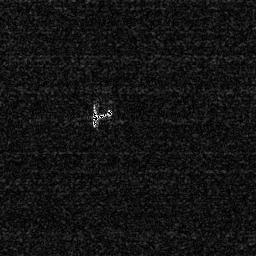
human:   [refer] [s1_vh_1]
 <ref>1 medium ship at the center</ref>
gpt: <box>[[34, 39, 44, 50, 0]]</box>